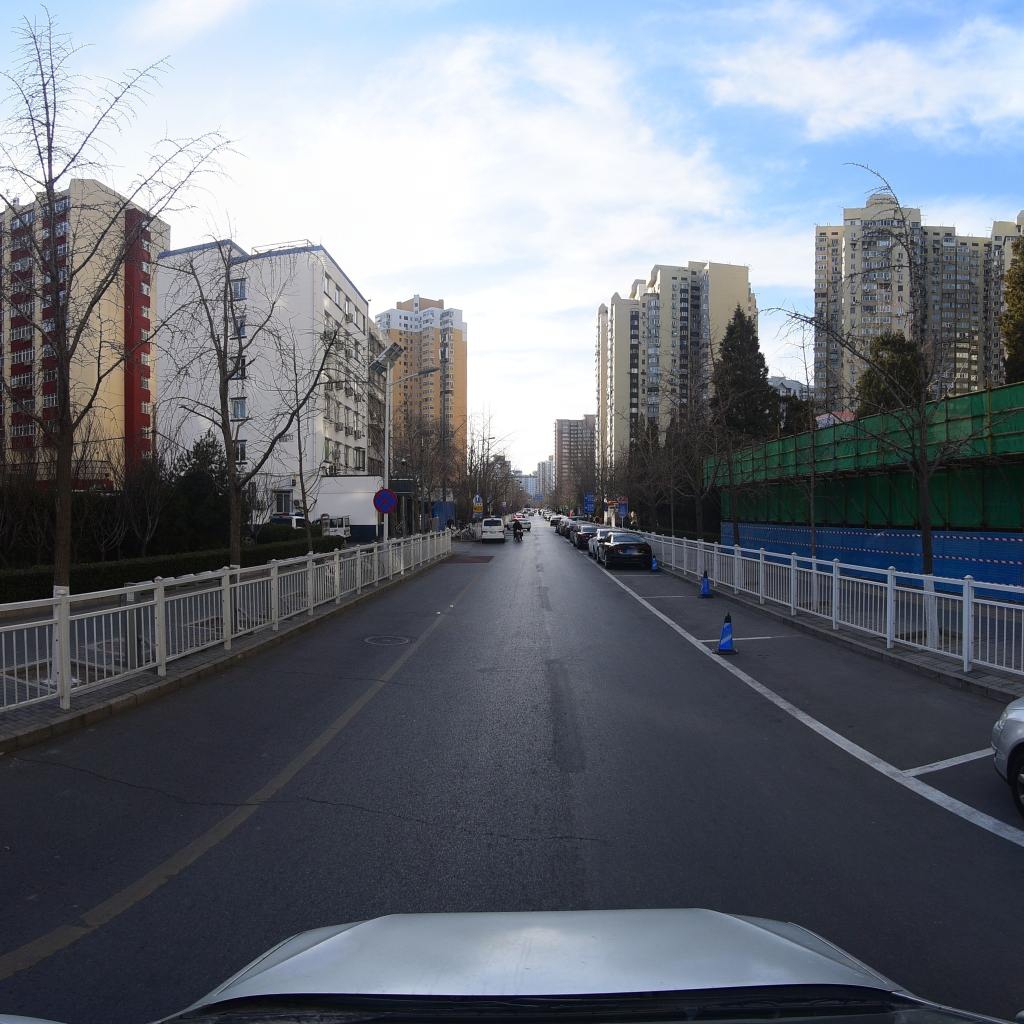
Region: Fengtai
Road damage annotations: transverse crack, manhole cover, transverse crack